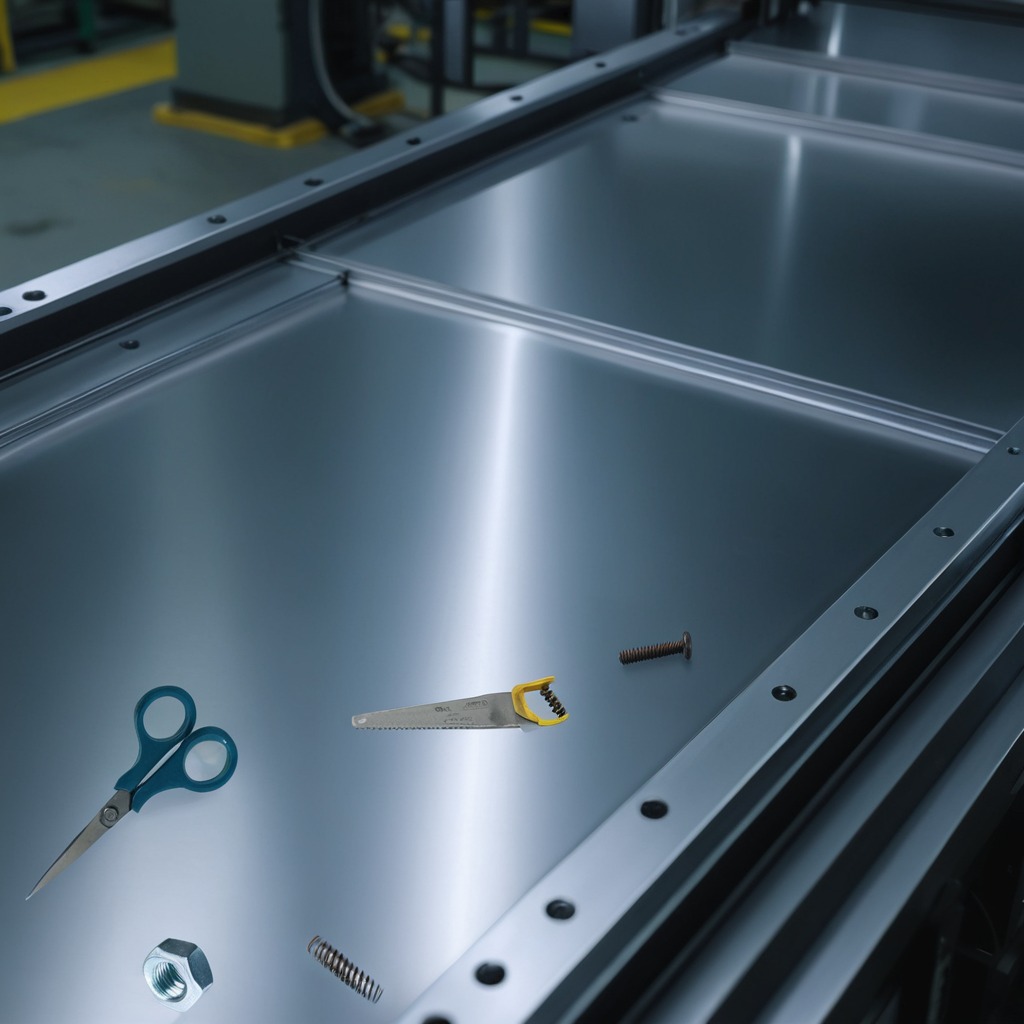
A metal machine screw, a coiled metal spring, a handheld metal saw, a metal nut, and a pair of scissors are lying on a metal table in a machine shop under fluorescent lights.